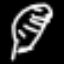
Label: leaf